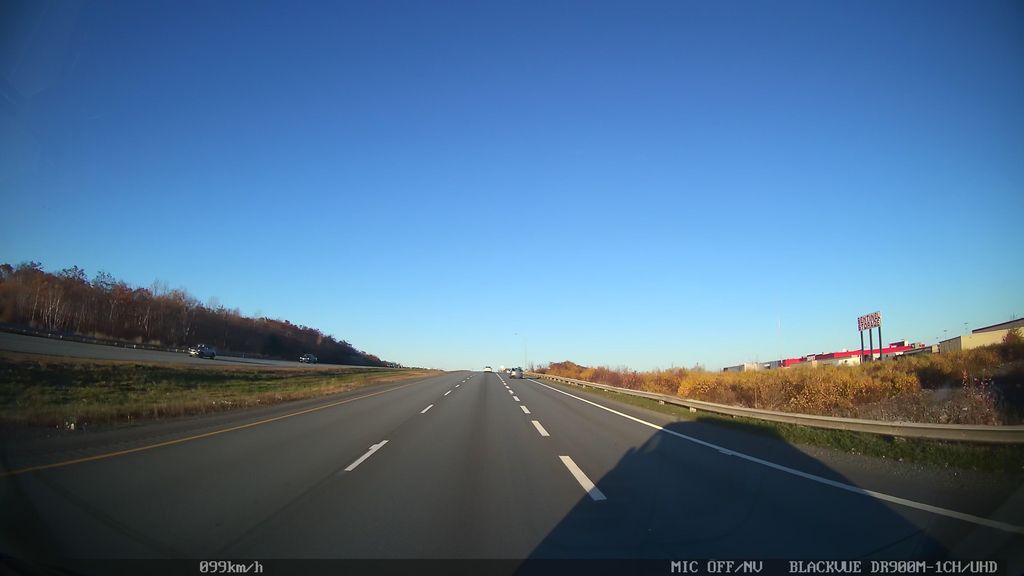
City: halifax